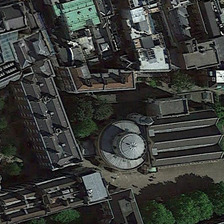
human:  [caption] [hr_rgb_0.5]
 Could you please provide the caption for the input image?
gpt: it is a i shaped church with a white round rouf and three black striped roofs .

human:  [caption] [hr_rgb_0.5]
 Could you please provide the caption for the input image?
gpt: there is a church with round roof and three long pitched roofs near some square buildings .

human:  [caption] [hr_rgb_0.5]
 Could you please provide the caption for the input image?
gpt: a bistratal cylindrical church is in the center of many dark structures .

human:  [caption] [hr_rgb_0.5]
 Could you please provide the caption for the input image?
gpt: there is a church with round roof and three long pitched roofs near some square buildings .

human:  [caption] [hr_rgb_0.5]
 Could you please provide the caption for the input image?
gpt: a church is surrounded by several other buildings and green trees .